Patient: sex F, age 58
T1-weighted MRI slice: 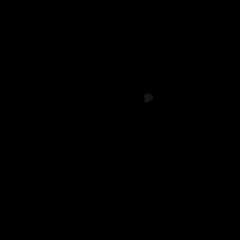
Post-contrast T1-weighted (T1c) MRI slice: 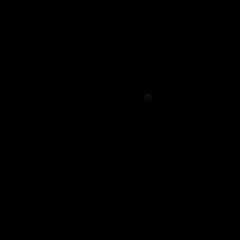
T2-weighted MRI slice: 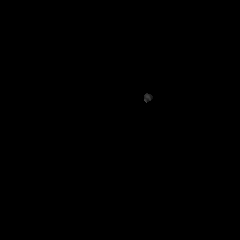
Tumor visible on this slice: no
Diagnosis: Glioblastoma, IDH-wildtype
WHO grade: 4